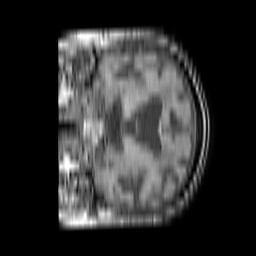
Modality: T1w
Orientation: coronal
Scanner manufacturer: philips
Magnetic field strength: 1.5 T
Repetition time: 0.1829 s
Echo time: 0.001805 s